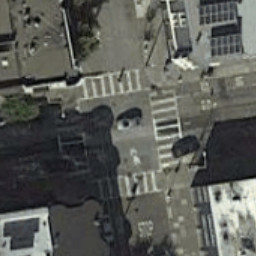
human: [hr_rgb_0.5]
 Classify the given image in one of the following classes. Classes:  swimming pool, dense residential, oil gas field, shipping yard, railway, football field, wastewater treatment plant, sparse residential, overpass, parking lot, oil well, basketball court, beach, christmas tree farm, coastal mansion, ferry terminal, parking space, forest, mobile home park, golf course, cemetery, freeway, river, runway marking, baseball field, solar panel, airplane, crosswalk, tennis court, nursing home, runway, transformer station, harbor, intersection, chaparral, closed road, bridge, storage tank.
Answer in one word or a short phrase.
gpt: crosswalk